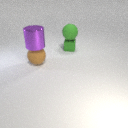
small green metal cube to the right of large brown rubber sphere